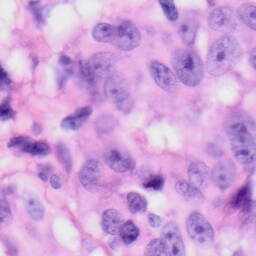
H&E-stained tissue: Skin